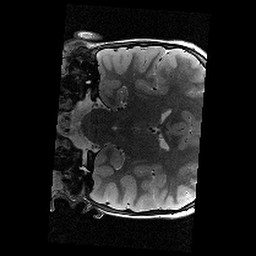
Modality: T2w
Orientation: coronal
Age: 9
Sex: male
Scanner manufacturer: siemens
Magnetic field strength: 3 T
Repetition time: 9.23 s
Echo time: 0.067 s